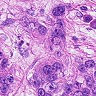
Metastatic tissue present: yes